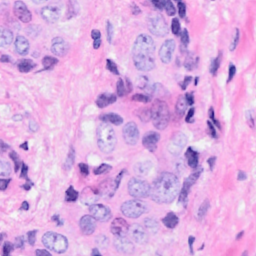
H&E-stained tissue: Breast